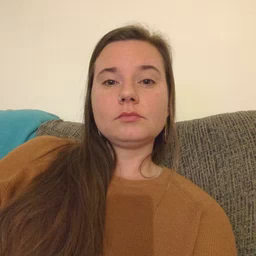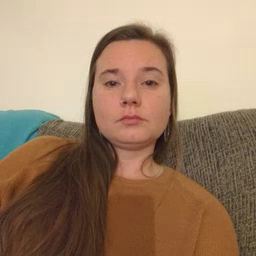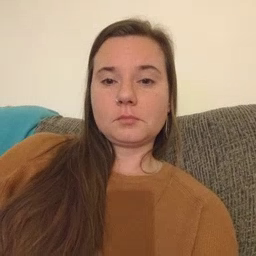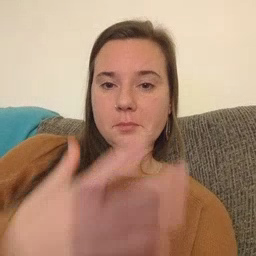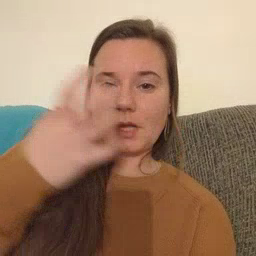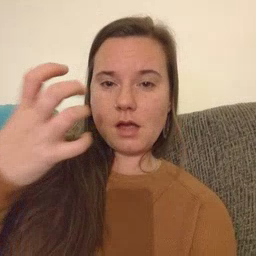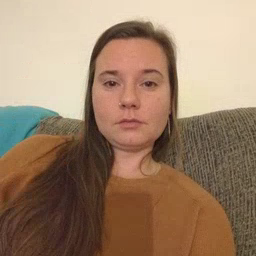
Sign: mad